Brain MRI, t2w sequence, axial 2D slice.
Patient: age 43, sex F, weight 78 kg, height 1.78 m
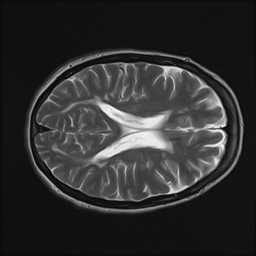